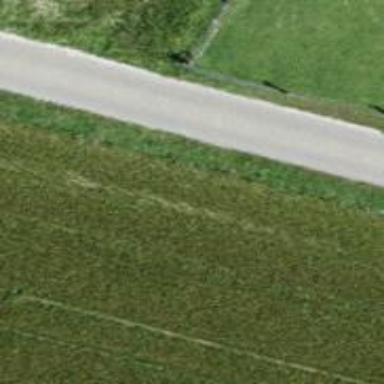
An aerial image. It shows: Unclassified paved road with grade 1 tracktype.